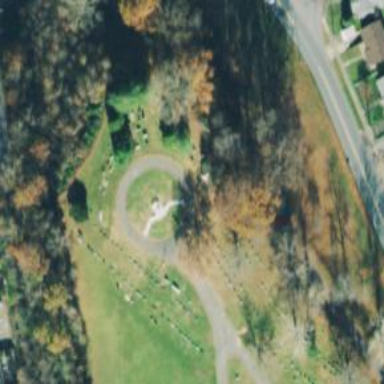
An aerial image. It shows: Memorial obelisk with historical significance.